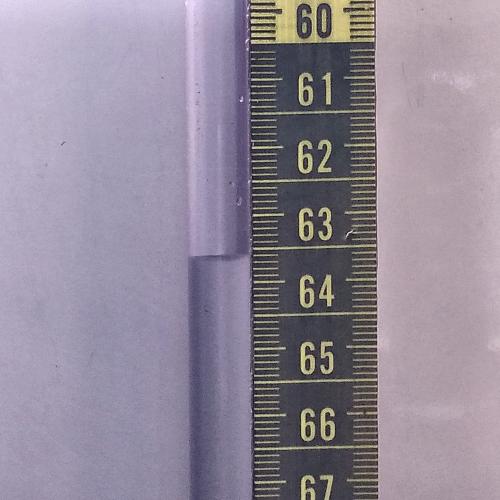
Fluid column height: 63.6 cm